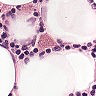
Metastatic tissue present: no